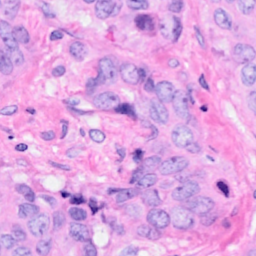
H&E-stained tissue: Breast